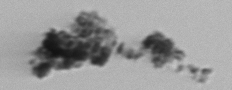
Label: detritus